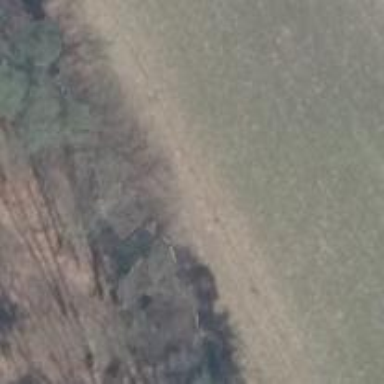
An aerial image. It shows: Hunting stand.